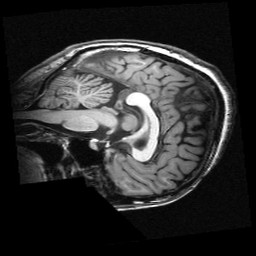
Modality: T1w
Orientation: sagittal
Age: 20
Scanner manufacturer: siemens
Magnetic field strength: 3 T
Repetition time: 2.3 s
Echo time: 0.00336 s